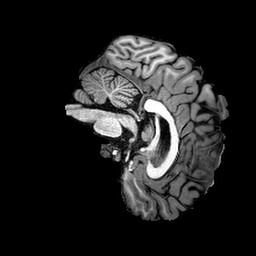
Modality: T1w
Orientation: sagittal